Field crop: maize
Growth stage: 2
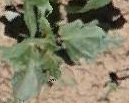
Species: datura